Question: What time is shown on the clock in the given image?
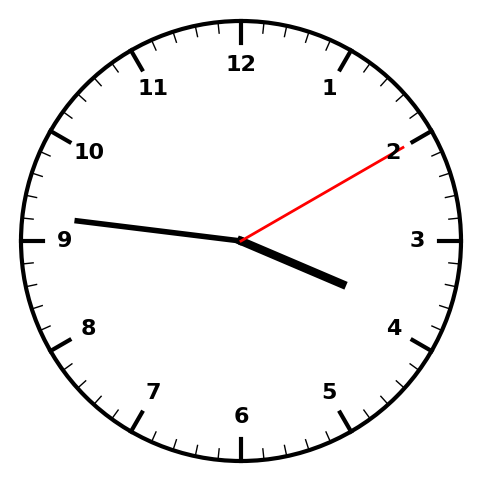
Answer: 03:46:10